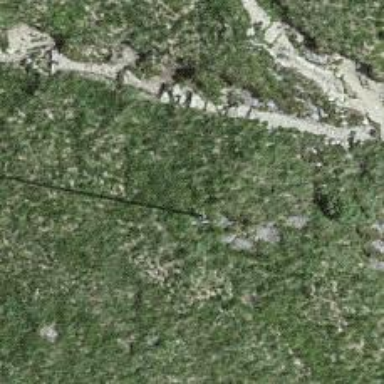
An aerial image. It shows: Power pole.